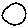
Label: circle